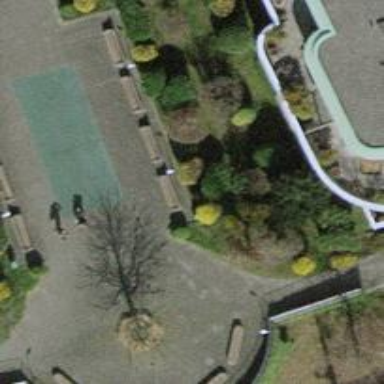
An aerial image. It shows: Concrete bench.